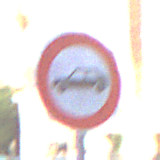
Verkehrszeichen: VerbotPersonenkraftwagen
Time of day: SunriseSunset
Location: Outdoor (Urban)
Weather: PartlyCloudy
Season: NotSpecified
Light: Natural